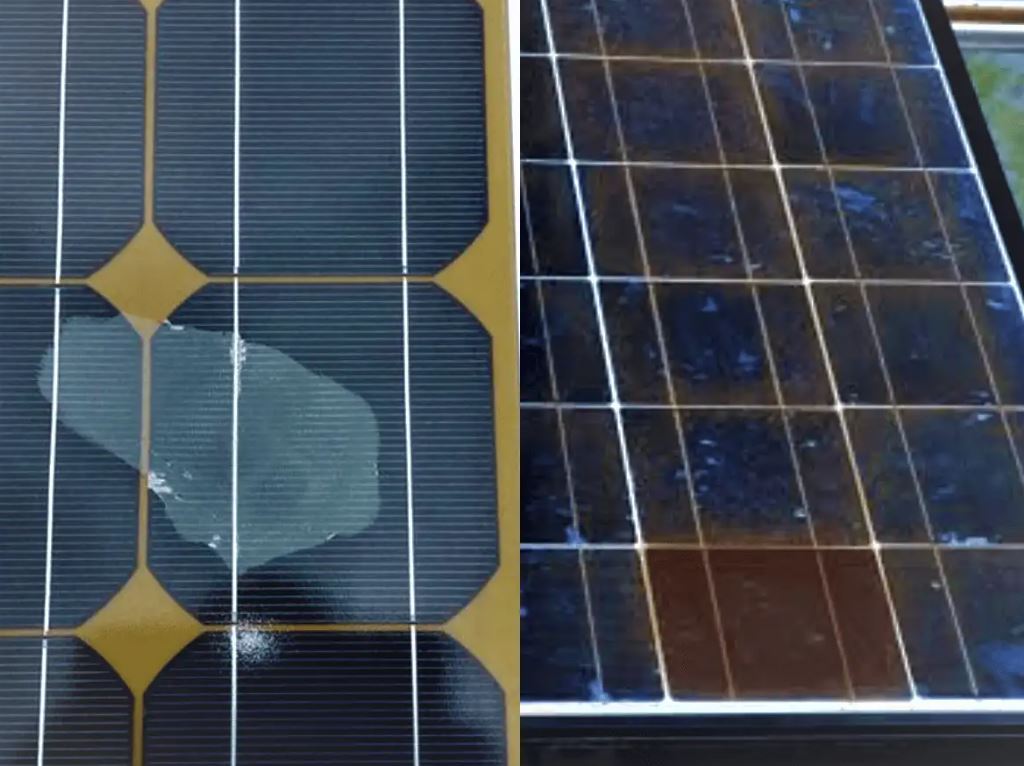
Label: Electrical-damage